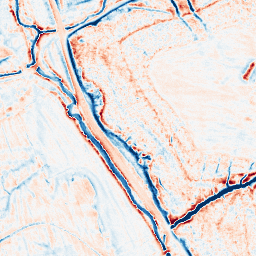
Category: edge_preserving
Decomposition family: anisotropic_diffusion
Decomposition parameters: iterations: 20
kappa: 10
gamma: 0.2
Upsampling method: lanczos
Upsampling parameters: scale: 2
Upsampling scale: 2